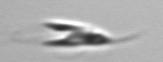
Label: Chrysochromulina_lanceolata